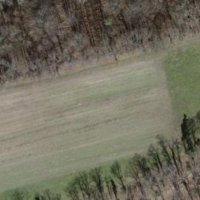
EUNIS habitat code: 41
Species observed at this site:
Melittis melissophyllum